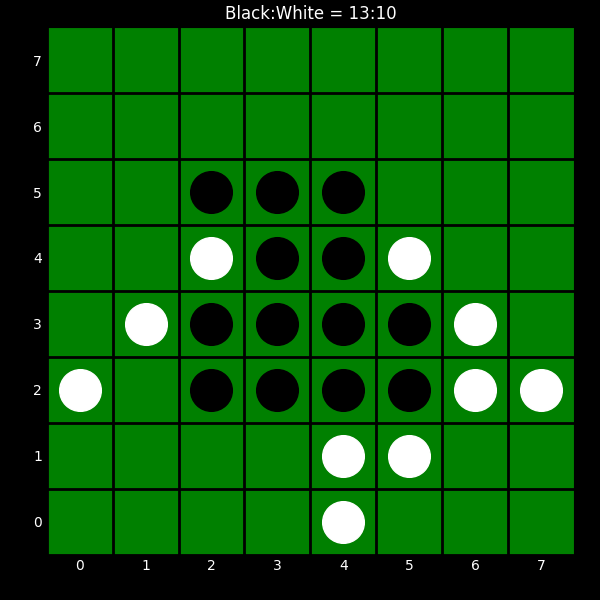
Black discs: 13
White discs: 10